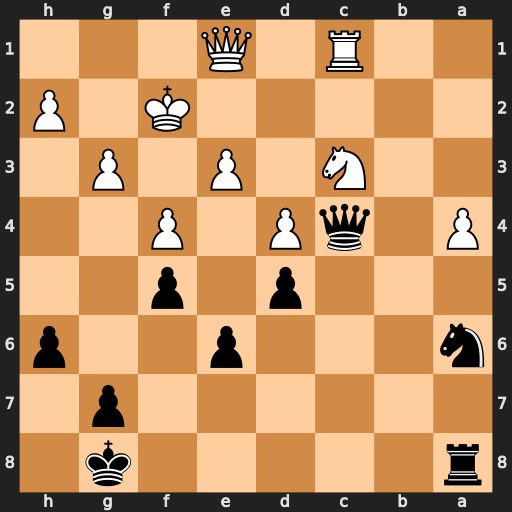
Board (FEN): r5k1/6p1/n3p2p/3p1p2/P1qP1P2/2N1P1P1/5K1P/2R1Q3
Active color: b
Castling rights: -
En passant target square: -
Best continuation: Nb4 Ne2 Nd3+